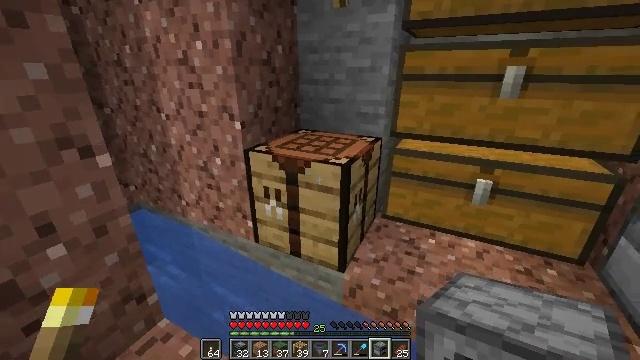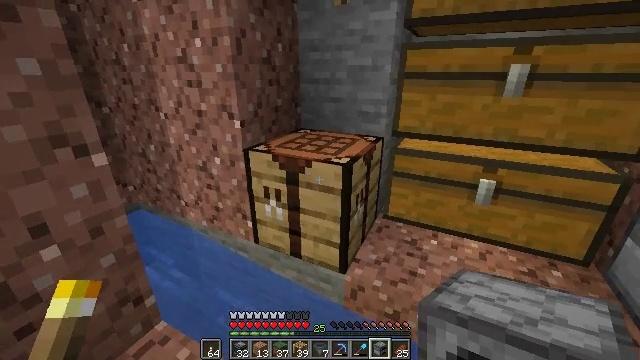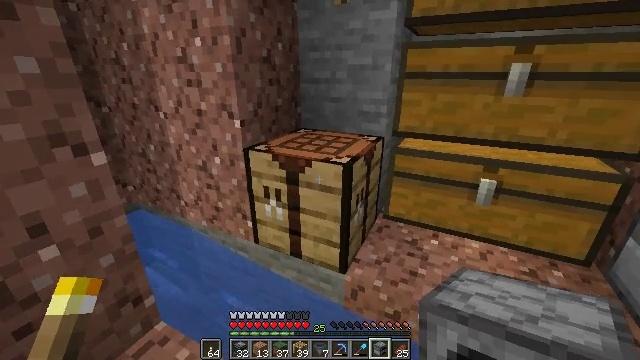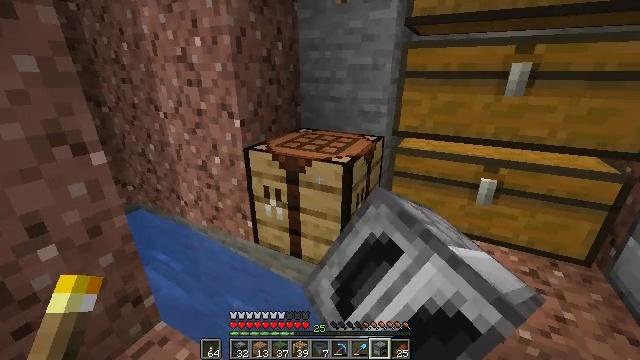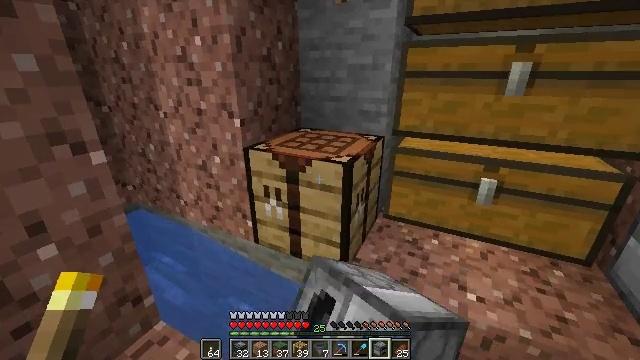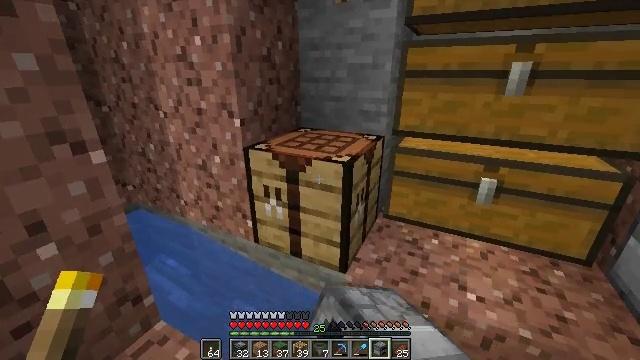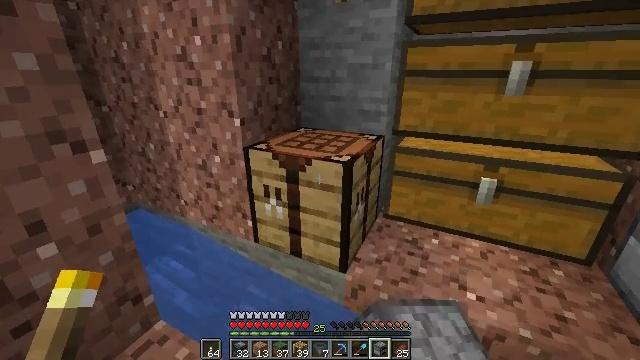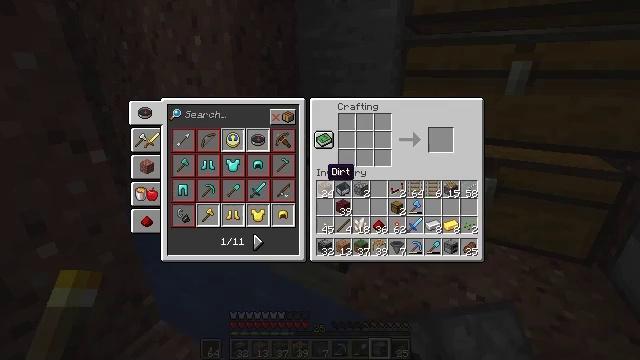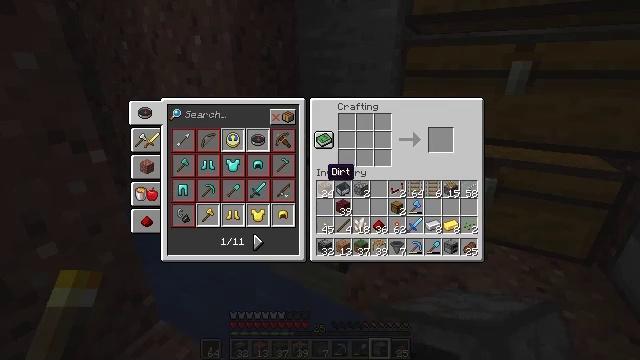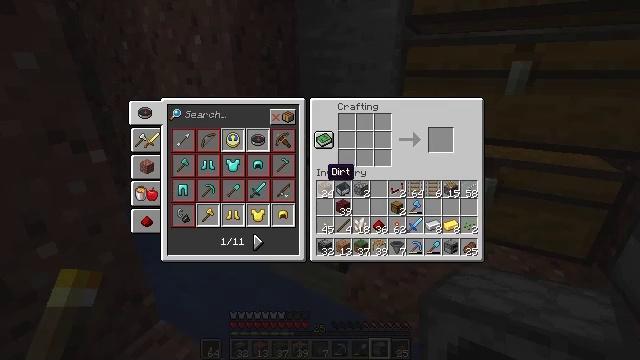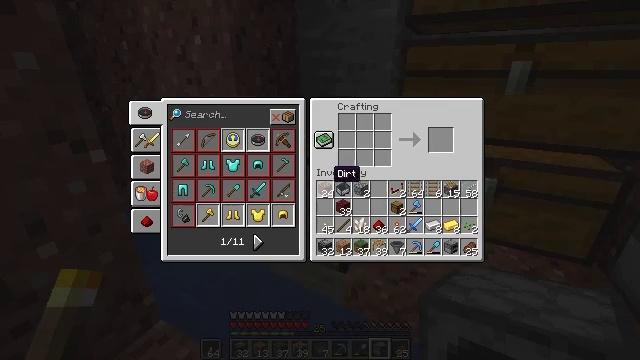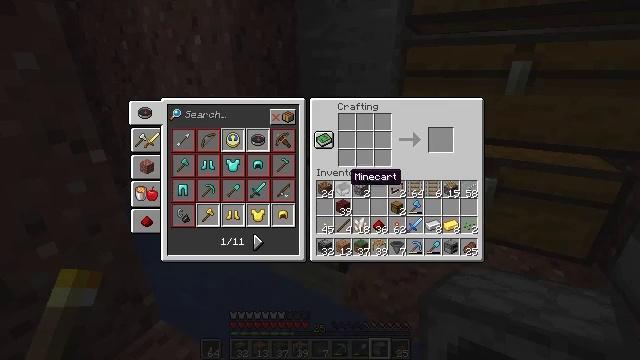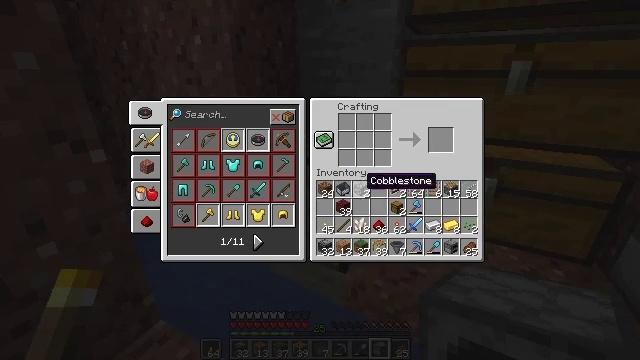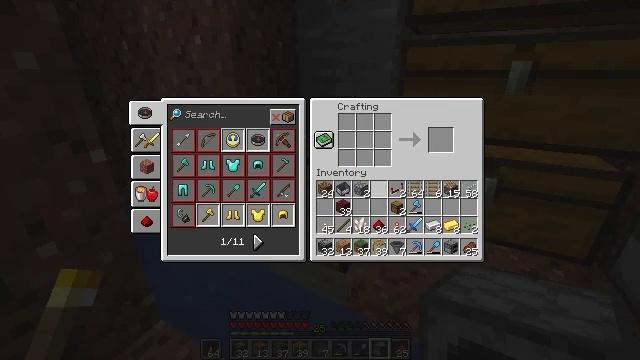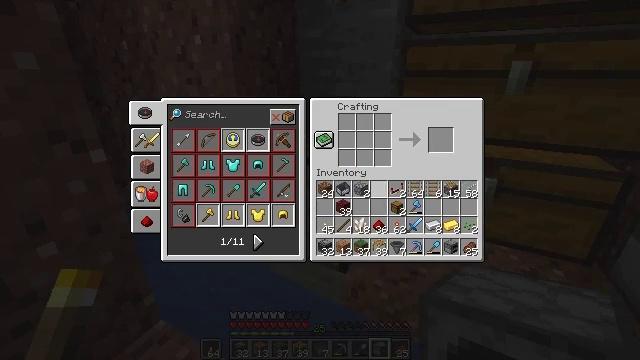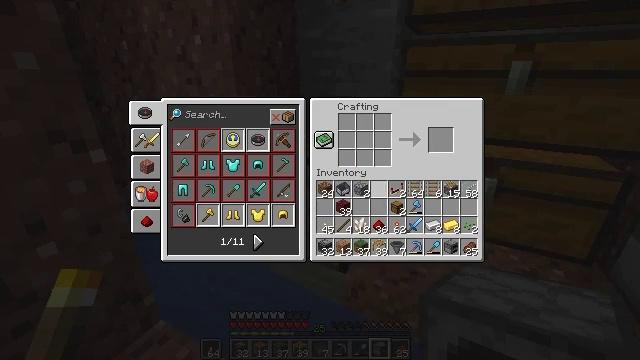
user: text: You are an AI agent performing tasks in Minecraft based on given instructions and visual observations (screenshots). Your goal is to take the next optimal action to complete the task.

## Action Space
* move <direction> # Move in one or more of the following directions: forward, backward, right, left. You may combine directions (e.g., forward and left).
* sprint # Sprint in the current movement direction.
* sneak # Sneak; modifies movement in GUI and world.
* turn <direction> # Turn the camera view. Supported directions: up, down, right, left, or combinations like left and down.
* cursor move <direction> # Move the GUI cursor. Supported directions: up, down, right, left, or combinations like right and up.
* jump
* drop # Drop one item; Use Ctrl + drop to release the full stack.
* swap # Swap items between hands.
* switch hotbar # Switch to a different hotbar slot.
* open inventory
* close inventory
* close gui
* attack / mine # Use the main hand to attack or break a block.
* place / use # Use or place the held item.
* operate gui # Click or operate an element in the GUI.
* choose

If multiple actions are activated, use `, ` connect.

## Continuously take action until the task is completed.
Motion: motion action
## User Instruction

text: Make a powered rail using the crafting table.
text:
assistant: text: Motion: no_op
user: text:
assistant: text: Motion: use / place
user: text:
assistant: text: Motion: use / place
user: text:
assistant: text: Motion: use / place
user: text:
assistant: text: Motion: use / place
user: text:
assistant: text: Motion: no_op
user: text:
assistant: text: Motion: open gui
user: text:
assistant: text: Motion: no_op
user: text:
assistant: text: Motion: no_op
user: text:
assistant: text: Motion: no_op
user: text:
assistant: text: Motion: cursor move right
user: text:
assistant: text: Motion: cursor move right
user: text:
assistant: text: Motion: cursor move right
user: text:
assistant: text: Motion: cursor move right
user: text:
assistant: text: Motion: cursor move right
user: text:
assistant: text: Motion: no_op
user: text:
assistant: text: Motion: no_op
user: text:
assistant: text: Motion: no_op
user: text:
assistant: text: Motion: no_op
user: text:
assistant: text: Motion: no_op
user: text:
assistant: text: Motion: no_op
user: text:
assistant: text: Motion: no_op
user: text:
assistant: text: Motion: no_op
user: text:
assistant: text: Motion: cursor move right
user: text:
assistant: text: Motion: no_op
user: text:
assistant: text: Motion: no_op
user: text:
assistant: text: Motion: no_op
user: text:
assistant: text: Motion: cursor move down
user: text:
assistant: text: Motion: cursor move down
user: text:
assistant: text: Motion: no_op